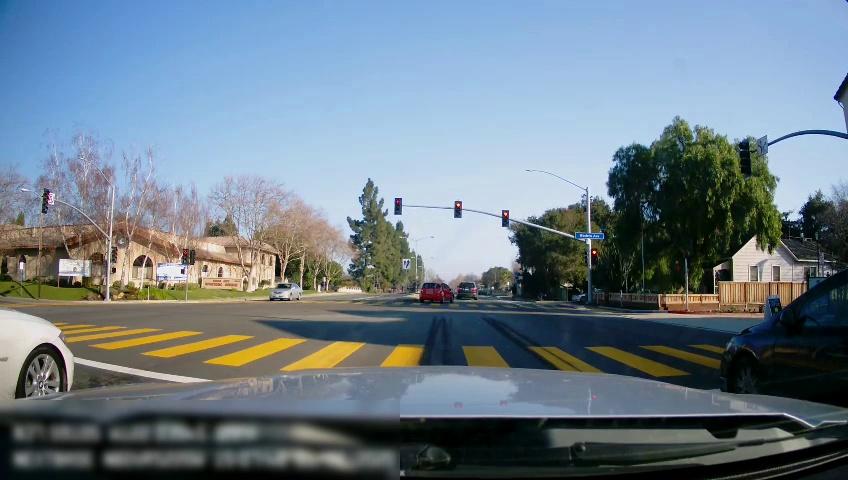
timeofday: Day
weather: Sunny
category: Drivable Space
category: Vehicles | Car
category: Vehicles | Car
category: Vehicles | Car
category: Vehicles | SUV
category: Vehicles | Car
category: Vehicles | Car
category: Traffic | Signs
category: Traffic | Signs
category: Traffic | Lights
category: Traffic | Lights
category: Traffic | Lights
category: Traffic | Lights
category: Traffic | Lights
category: Traffic | Lights
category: Traffic | Signs
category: Traffic | Lights